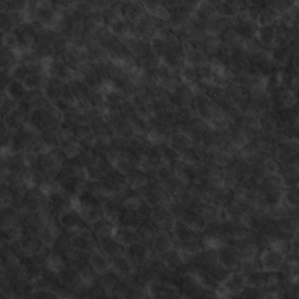
Label: non_frost